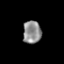
Tissue: prostate
Cell type: T cells
Senescence score: 0.7358
Nuclear area (px): 406
Mean DAPI intensity: 142.569